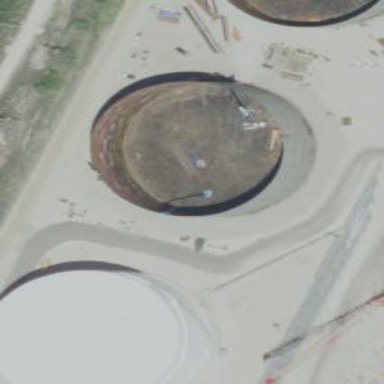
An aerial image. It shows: Storage tank building.